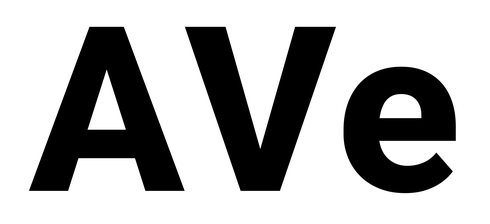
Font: Roboto_ExtraBold